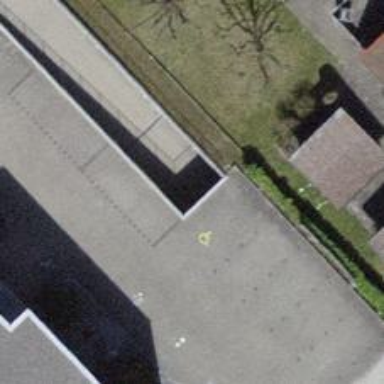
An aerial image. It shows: Parking entrance.